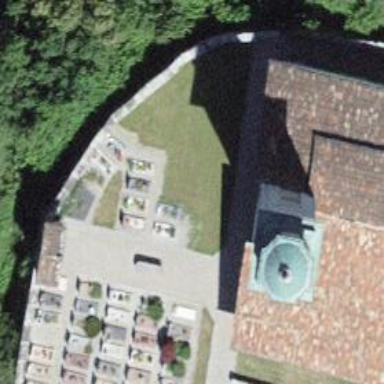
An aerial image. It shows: Bell tower classified as man-made tower.